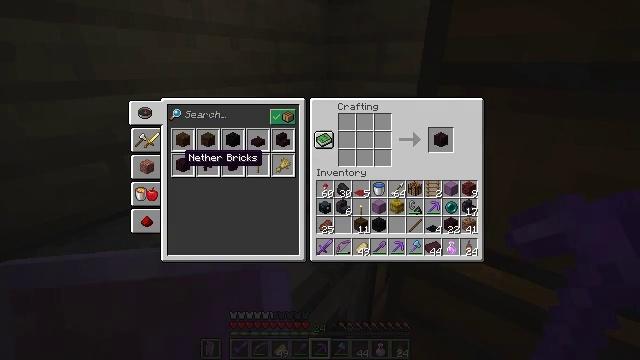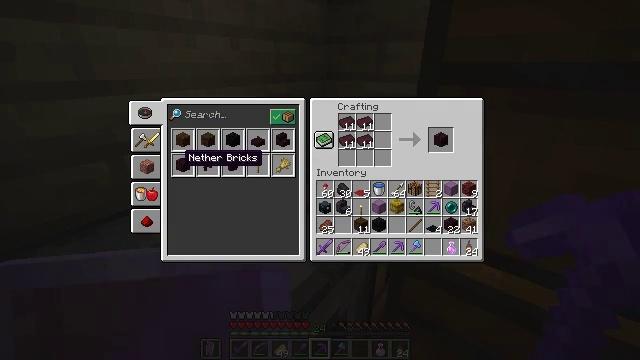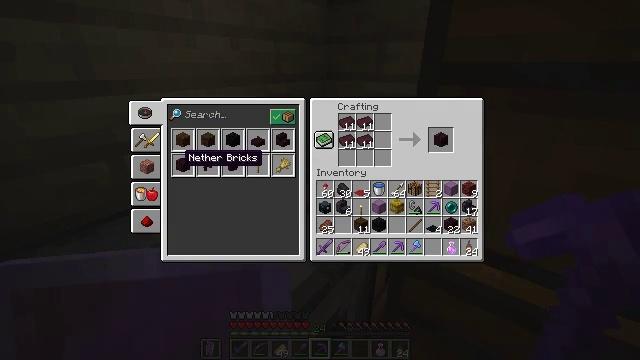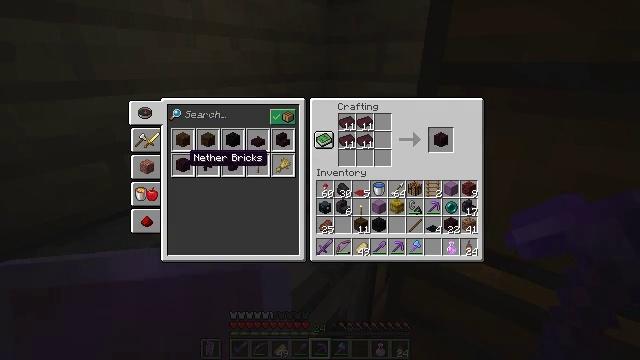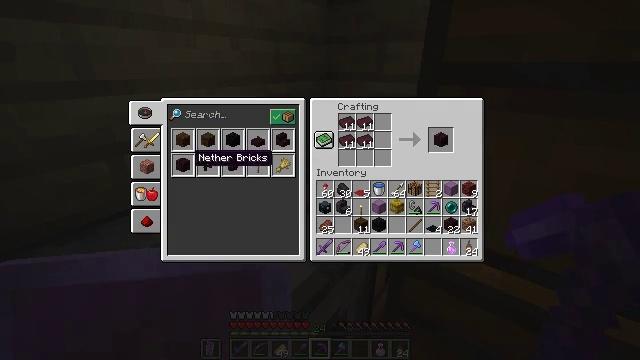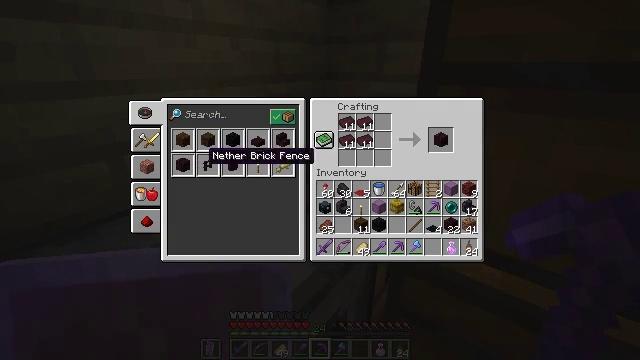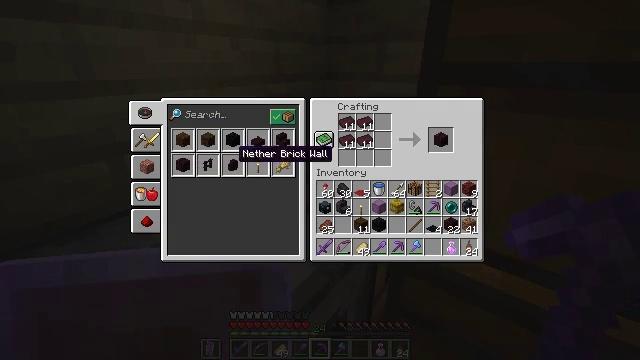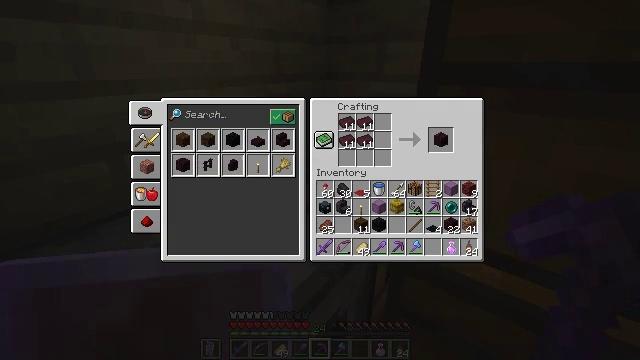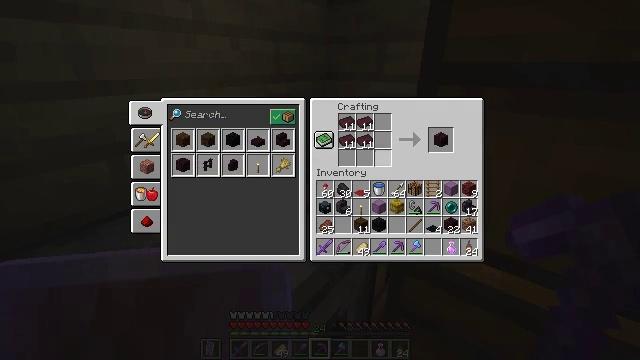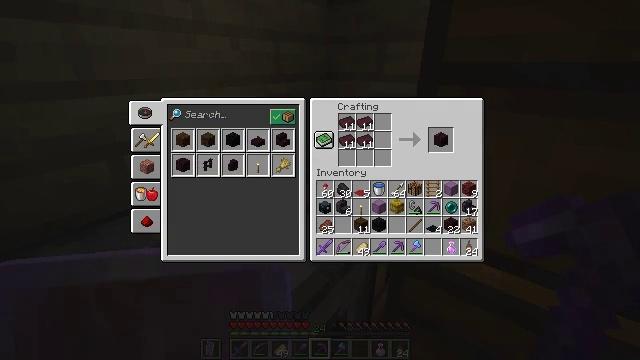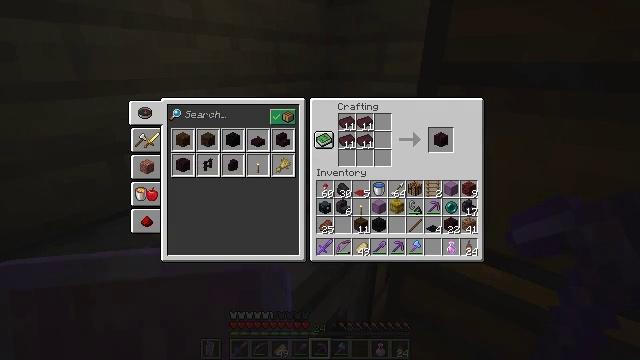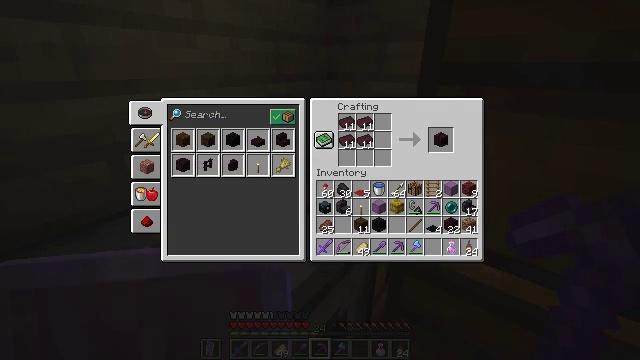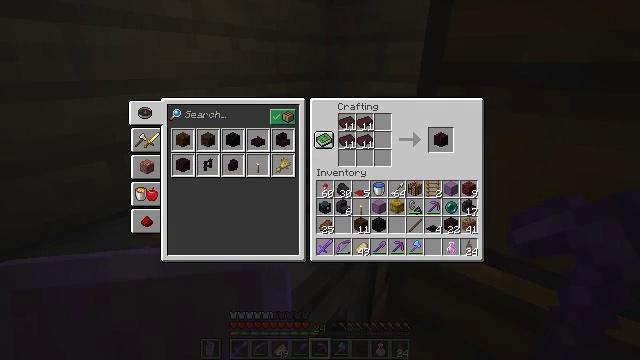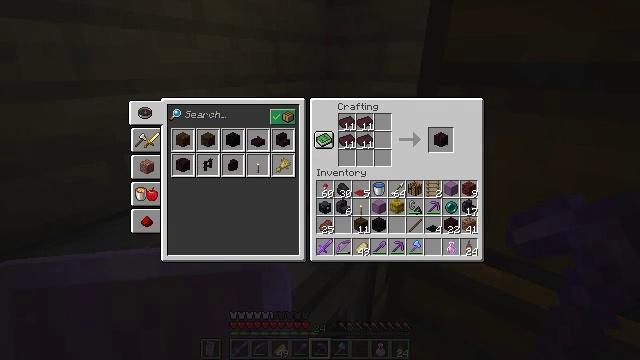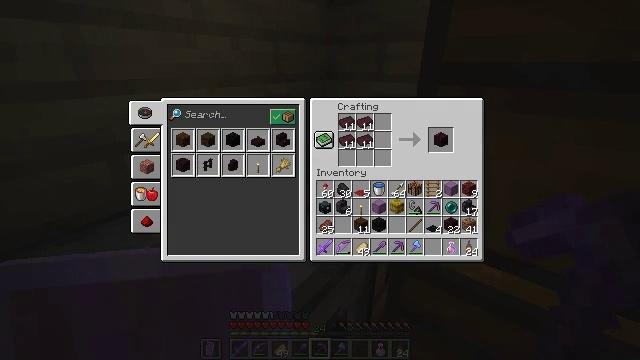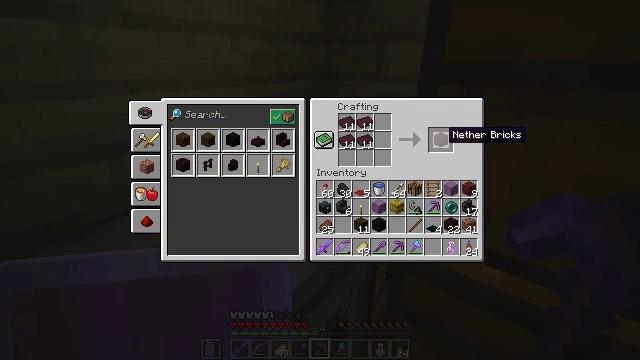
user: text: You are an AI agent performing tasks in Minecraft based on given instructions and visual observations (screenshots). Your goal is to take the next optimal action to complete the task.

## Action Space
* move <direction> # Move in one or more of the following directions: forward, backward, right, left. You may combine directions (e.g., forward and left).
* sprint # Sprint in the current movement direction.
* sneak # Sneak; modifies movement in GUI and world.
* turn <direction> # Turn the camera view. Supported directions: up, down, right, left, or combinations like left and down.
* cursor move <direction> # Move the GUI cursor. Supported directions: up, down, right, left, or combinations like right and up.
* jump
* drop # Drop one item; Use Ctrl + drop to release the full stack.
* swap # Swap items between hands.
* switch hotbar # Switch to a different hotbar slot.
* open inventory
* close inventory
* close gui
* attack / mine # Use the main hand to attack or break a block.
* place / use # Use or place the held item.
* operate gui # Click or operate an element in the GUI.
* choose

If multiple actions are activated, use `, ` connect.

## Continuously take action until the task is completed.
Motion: motion action
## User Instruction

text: Craft nether bricks.
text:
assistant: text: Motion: sneak
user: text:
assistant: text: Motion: sneak
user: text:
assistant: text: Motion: sneak
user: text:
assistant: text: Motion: sneak
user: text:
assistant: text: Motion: sneak, turn right
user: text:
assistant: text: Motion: sneak, turn right
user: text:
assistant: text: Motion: sneak, turn right
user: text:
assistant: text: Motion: sneak, turn right
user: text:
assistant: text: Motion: sneak, turn right
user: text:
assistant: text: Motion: sneak, turn right
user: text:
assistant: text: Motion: sneak
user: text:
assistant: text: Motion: sneak, turn right
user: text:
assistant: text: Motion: sneak
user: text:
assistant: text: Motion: sneak
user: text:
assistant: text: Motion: sneak, turn left
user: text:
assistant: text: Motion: sneak
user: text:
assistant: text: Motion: sneak
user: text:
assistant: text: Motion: sneak
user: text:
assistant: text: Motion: sneak
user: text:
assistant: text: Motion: sneak
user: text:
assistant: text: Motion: sneak
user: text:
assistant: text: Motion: sneak
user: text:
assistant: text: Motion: sneak
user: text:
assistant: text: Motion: sneak
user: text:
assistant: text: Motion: sneak
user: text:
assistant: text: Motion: sneak
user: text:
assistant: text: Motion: sneak, attack / mine
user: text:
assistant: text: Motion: sneak, attack / mine
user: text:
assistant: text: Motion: sneak, attack / mine
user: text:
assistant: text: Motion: sneak, attack / mine